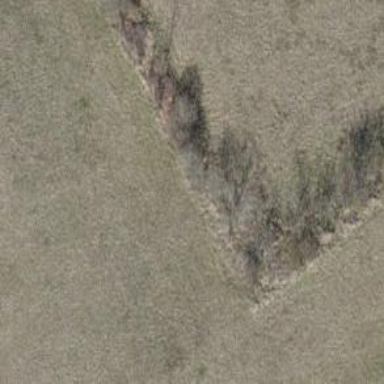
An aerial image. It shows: Hedge acting as barrier.